Question: I understand from reading <URL> is just a .NET veneer around that, to allow the Ribbon UI to be used in Windows Forms applications.
I've been successful in implementing a Hello World Windows Form app that employs this wrapper:

It is running on my development machine, which is Windows7.
---
Questions:
- Will this "hello, world" application run on Vista? XP? Do I need to download something onto those machines in order to make that happen? - Is there a way to specify the Windows Ribbon UI components as a pre-requisite, in an MSI installer?
Thanks
---
Browsing around I found <URL>, which is the DLL on Windows7 that delivers the Ribbon UI. It lists these as minimum supported clients:
> Windows 7, Windows Vista with SP2 and Platform Update for Windows Vista
how would I check for that in an MSI ?
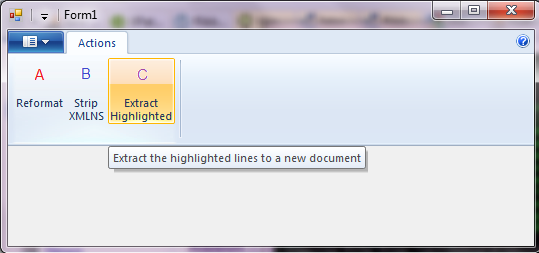
Answer: Best I can tell, you are taking on a dependency that won't work on Windows XP. This doesn't seem to be a redistributable component ( although I will admit hacking on a VM trying to see if I could transplant it into an XP machine ).
Since it isn't redistributable, I'm not sure there's any point in doing a search in MSI as you can just rely on checking the OS Major version ( Win7 ).